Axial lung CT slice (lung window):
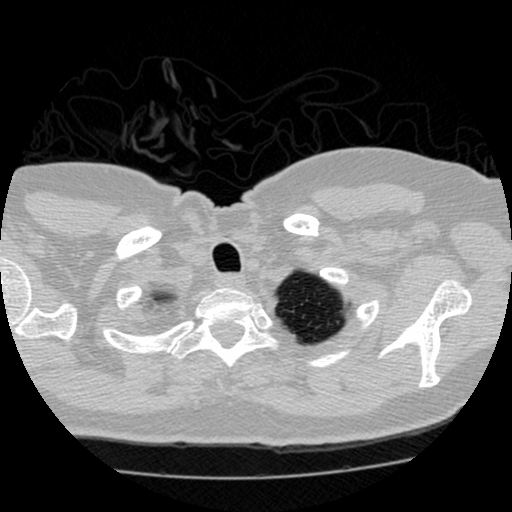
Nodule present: no